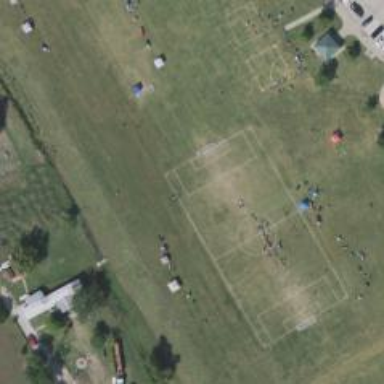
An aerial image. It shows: Soccer pitch designated for leisure and sports activities.